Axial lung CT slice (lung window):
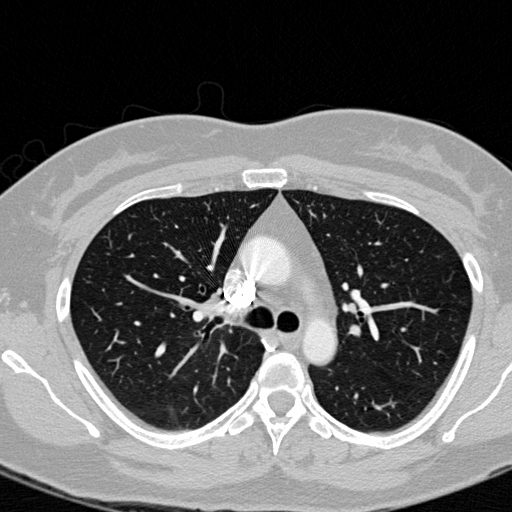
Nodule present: no